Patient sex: M
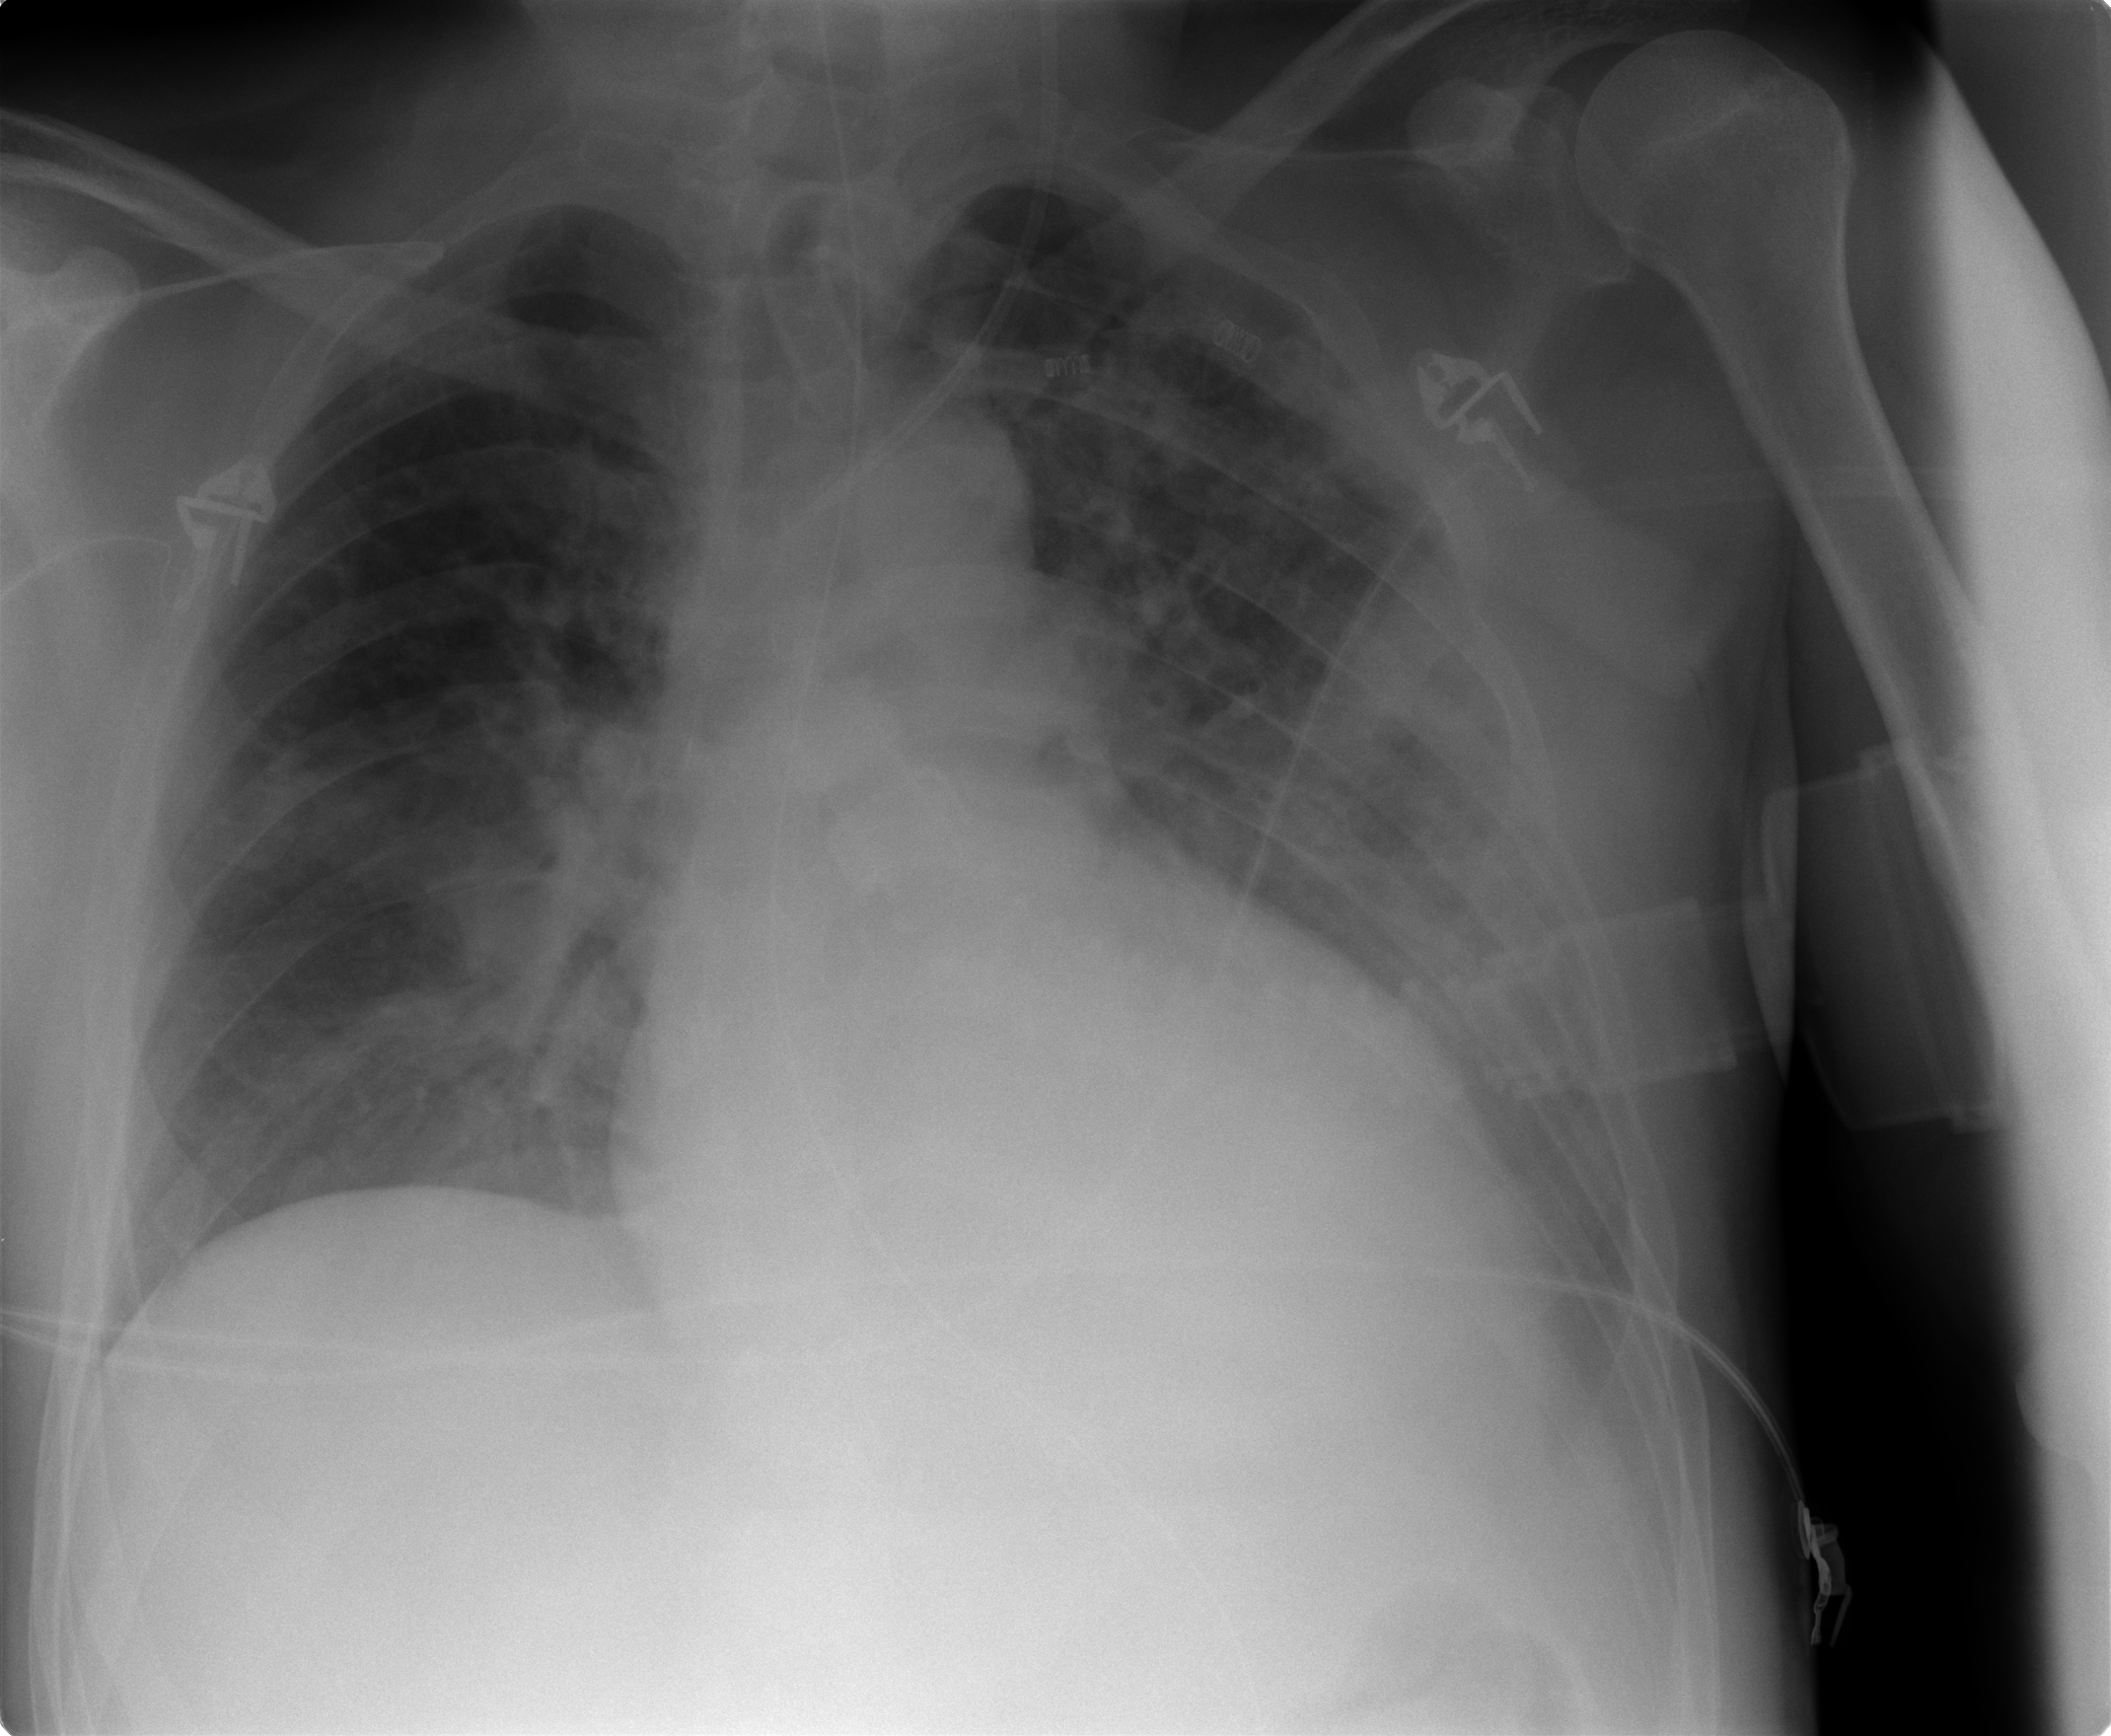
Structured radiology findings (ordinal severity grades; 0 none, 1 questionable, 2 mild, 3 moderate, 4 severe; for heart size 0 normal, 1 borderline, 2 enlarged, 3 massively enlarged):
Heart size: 0
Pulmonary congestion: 2
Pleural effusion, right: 0
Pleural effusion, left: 2
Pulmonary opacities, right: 2
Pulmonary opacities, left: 3
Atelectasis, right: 2
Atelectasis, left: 3